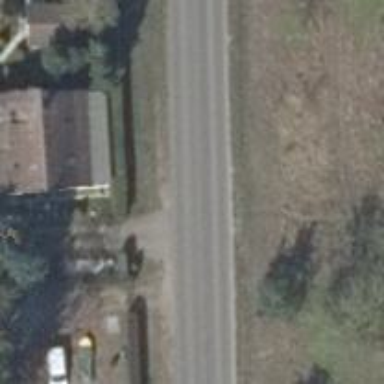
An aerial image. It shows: Driveway.